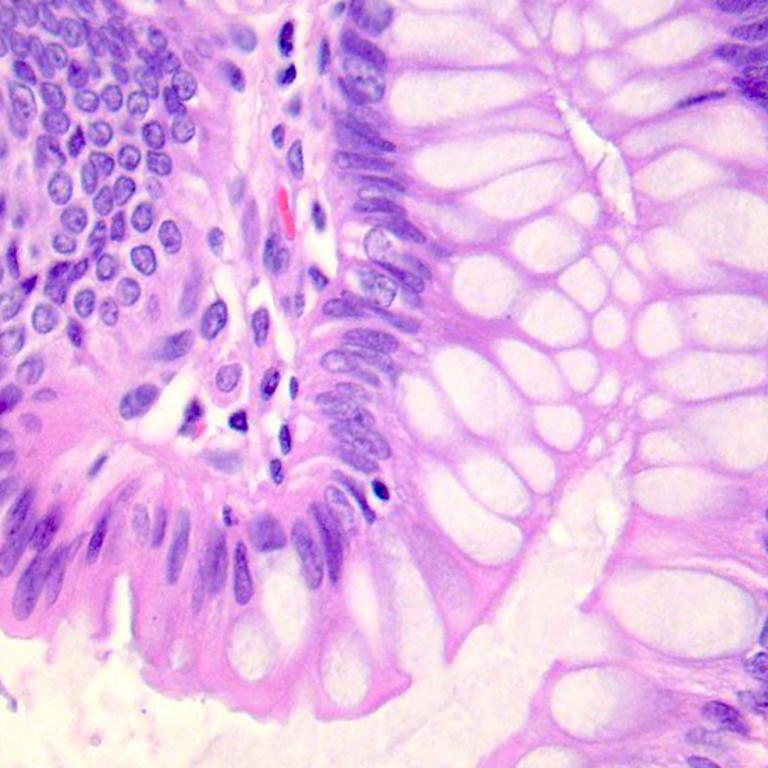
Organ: colon
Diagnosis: benign